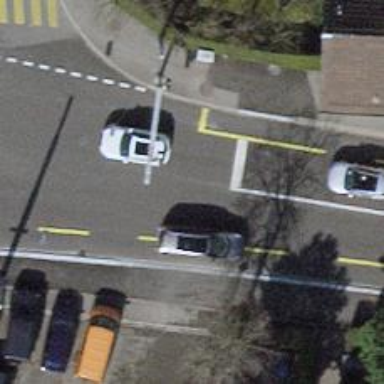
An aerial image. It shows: Primary highway with asphalt surface. There is separate cycle lane and sidewalk.